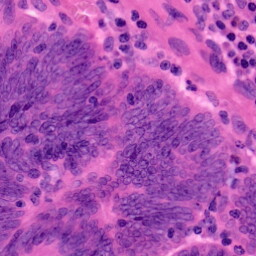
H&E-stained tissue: Colon